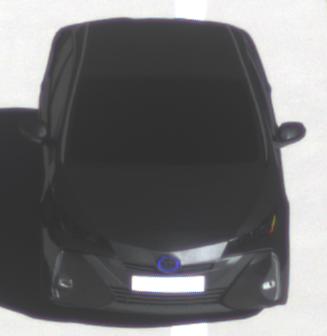
Make: Toyota
Model: Prius 1.8 Plug-In Hybrid
Detailed model: Prius (XW5) Plug-In
Model produced from: 2019/07
Model produced until: 2020/07
Doors: 5
Color: black
Road condition: dry road
Daytime: morning or afternoon
Contrast: high contrast